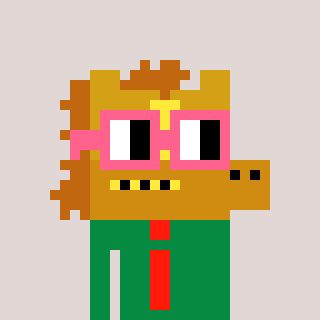
a pixel art character with square pink glasses, a yellow horse-shaped head and a green-colored body on a warm background